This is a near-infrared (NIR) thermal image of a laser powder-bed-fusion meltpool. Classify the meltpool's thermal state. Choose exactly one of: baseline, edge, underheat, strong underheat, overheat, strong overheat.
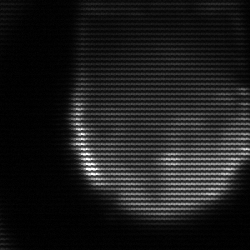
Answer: edge